Interaction volume radius: 5 \u00c5
Interaction volume height: 10 \u00c5
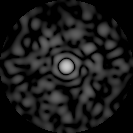
Disorder parameter: 0.8659